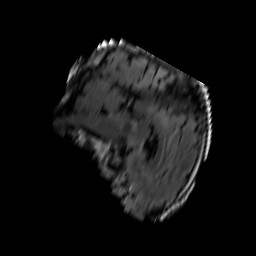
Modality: FLAIR
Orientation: sagittal
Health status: ill
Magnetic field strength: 3 T